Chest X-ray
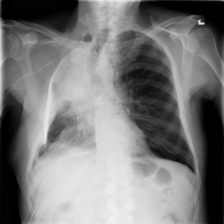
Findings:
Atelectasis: negative
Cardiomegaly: negative
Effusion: negative
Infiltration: negative
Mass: negative
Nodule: negative
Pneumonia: negative
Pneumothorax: negative
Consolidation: negative
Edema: negative
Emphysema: negative
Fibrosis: negative
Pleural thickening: negative
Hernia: negative